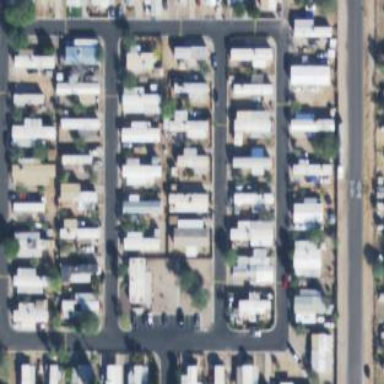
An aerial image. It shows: Residential area known as trailer park.